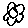
Label: flower